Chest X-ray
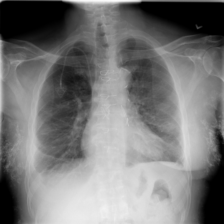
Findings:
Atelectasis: negative
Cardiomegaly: negative
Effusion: positive
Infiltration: negative
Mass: negative
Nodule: negative
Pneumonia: negative
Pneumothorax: negative
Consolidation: negative
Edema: negative
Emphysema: negative
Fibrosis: negative
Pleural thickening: negative
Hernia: negative